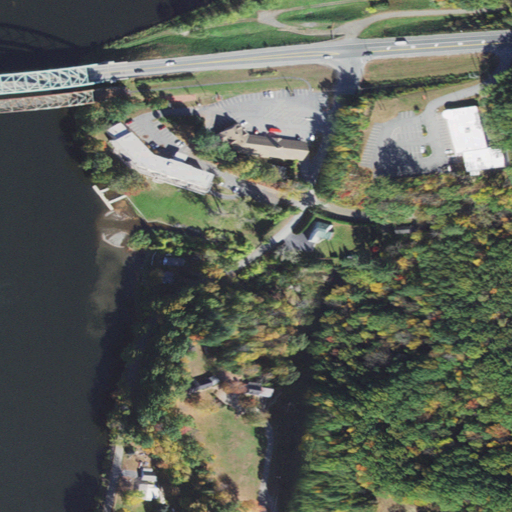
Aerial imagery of valley in New Hampshire named The Gulf containing open water, evergreen forest, medium intensity development, low intensity development, deciduous forest, open development, high intensity development, grassland, barren land, and mixed forest